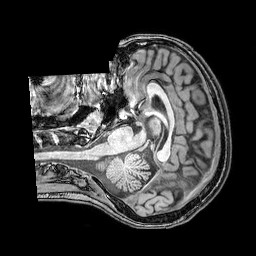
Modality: T1w
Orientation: axial
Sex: female
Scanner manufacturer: philips
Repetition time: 0.008088 s
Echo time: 0.0037 s